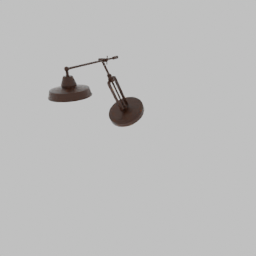
Label: lighting